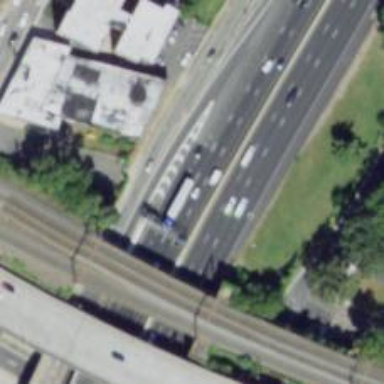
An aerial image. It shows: Urban freeway or expressway.